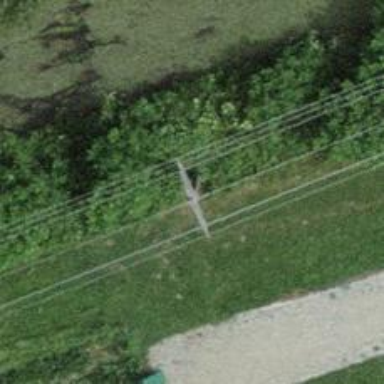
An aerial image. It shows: Power line in the image.